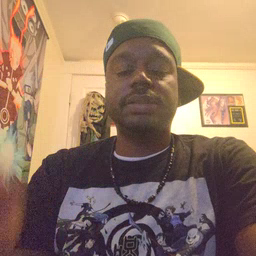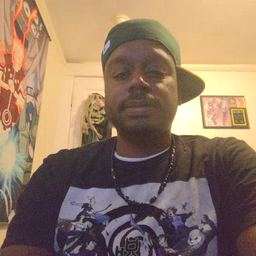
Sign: kiss